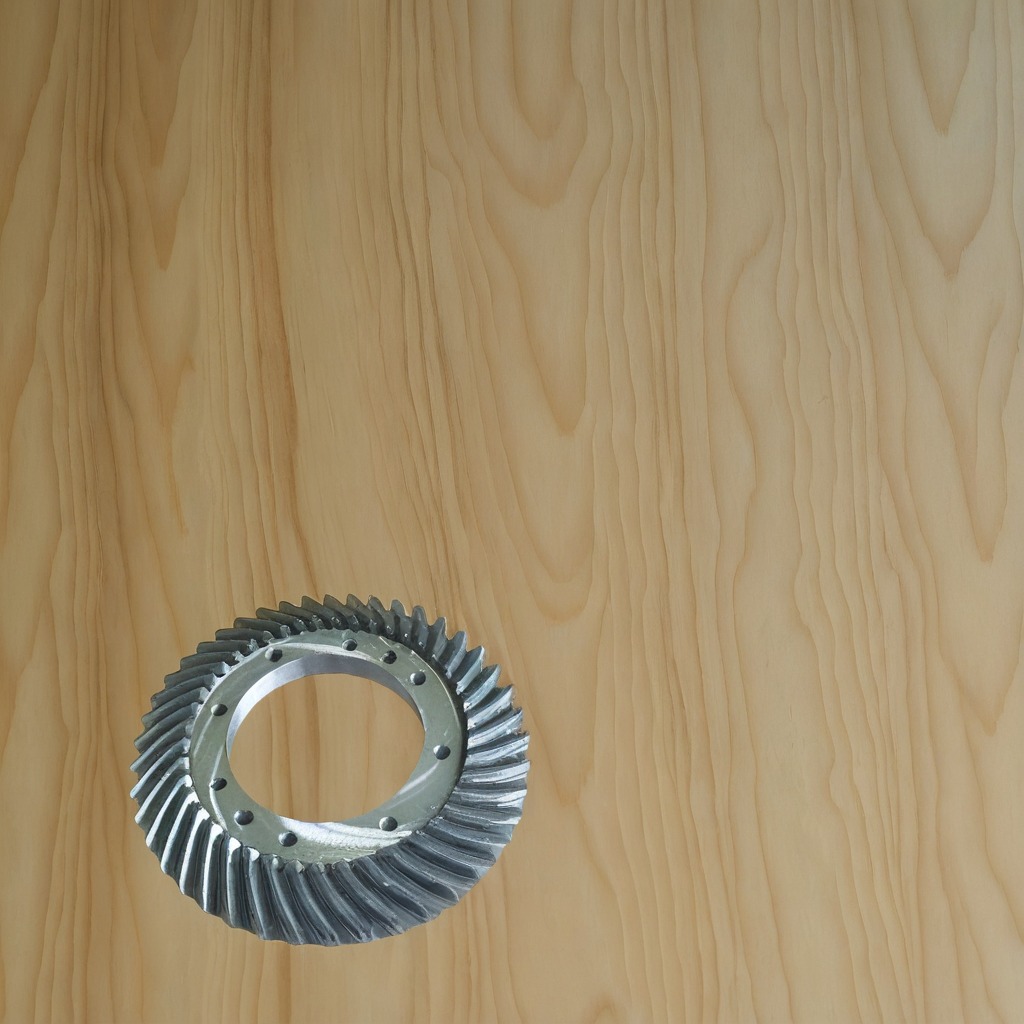
A steel gear with teeth is lying on the plywood surface.